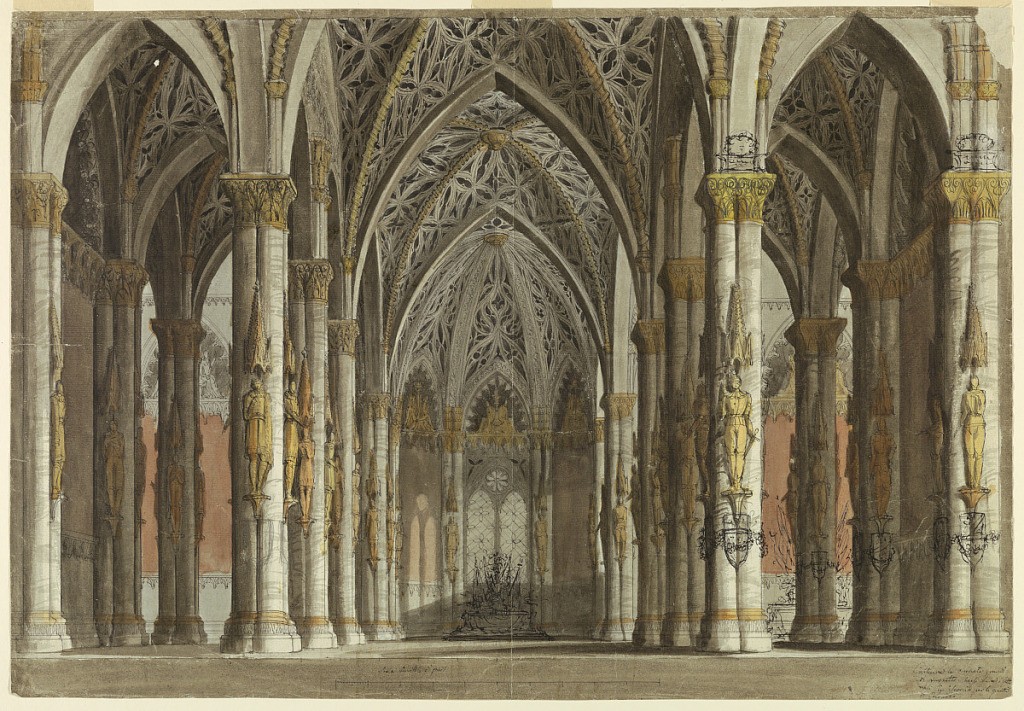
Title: Stage Design: Gothic Hall
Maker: Antonio Giuseppe Basoli, Italian, 1774–1843
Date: ca. 1830
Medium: Pen and black ink, brush and wash on paper
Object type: Drawing
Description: Horizontal rectangle. Interior of Gothic church, very elaborately decorated, sculptures fixed to pillars. Many later corrections and additions.